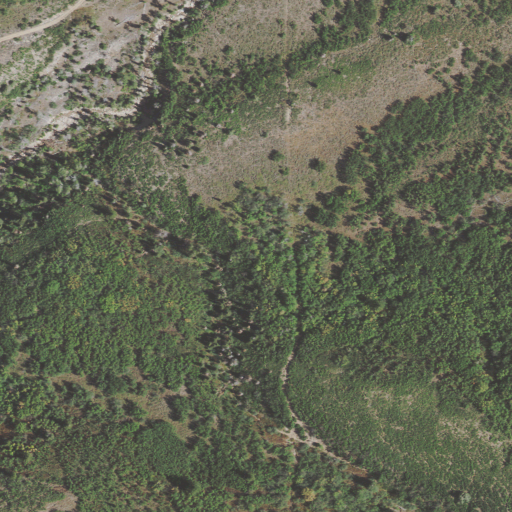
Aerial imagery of valley in Utah named Berry Gulch containing deciduous forest, evergreen forest, shrub, and open development